Question: I have my table (cte) defintions and result set <URL>
The CTE may look strange but it has been tested and returns the correct results in the most efficient manner that I've found yet. The below query will find the number of person IDs (patid) who are taking two or more drugs . Currently, the query works insofar as it returns the patIDs of the people taking both drugs, but not both drugs at the same time. Taking both drugs is indicated by one 'fillDate' of one drug falling before a 'scriptEndDate' of another drug. So

You can see in this partial result set that on line 18 the 'scriptFillDate' is '2009-07-19' which is between the 'fillDate' and 'scriptEndDate' of the same patID from row 2. What constraint do I need to add so I can filter these unneeded results?
'''
--PatientDrugList is a CTE because eventually parameters might be passed to it
--to alter the selection population
;with PatientDrugList(patid, filldate, scriptEndDate,drugName,strength)
as
(
select rx.patid,rx.fillDate,rx.scriptEndDate,rx.drugName,rx.strength
from rx
),
--the row constructor here will eventually be parameters for a stored procedure
DrugList (drugName)
as
(
select x.drugName
from (values ('concerta'),('fentanyl'))
as x(drugName)
where x.drugName is not null
)
--the row number here is so that I can find the largest date range
--(the largest datediff means the person was on a given drug for a larger
--amount of time. obviously not a optimal solution
--celko inspired relational division!
select distinct row_number() over(partition by pd.patid, drugname order by datediff(day,pd.fillDate,pd.scriptEndDate)desc) as rn
,pd.patid
,pd.drugname
,pd.fillDate
,pd.scriptEndDate
from PatientDrugList as pd
where not exists
(select * from DrugList
where not exists
(select * from PatientDrugList as pd2
where(pd.patid=pd2.patid)
and (pd2.drugName = DrugList.drugName)))
and exists
(select *
from DrugList
where DrugList.drugName=pd.drugName
)
group by pd.patid, pd.drugName,pd.filldate,pd.scriptEndDate
'''
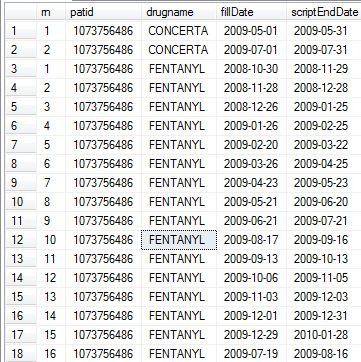
Answer: Wrap you original query into a CTE, or better yet, for performance, stability of query plan and result, store it into a temp table.
The query below (assuming CTE option) will give you the overlapping times when both drugs are being taken.
'''
;with tmp as (
.. your query producing the columns shown ..
)
select *
from tmp a
join tmp b on a.patid = b.patid and a.drugname <> b.drugname
where a.filldate < b.scriptenddate
and b.filldate < a.scriptenddate;
'''